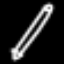
Label: pencil